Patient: sex M, age 45
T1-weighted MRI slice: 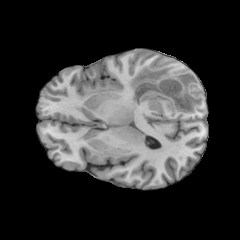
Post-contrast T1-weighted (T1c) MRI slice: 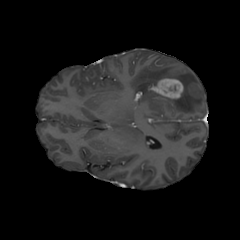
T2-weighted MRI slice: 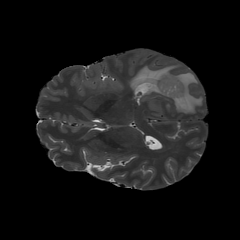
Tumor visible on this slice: yes
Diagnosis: Glioblastoma, IDH-wildtype
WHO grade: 4